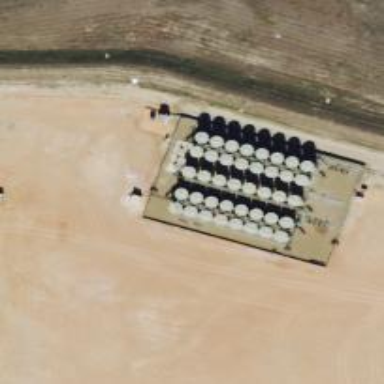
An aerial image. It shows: Storage tank that is man-made.